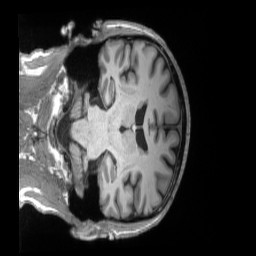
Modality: T1w
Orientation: coronal
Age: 63
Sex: male
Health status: ill
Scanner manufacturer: siemens
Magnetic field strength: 3 T
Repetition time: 2.2 s
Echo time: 0.00157 s